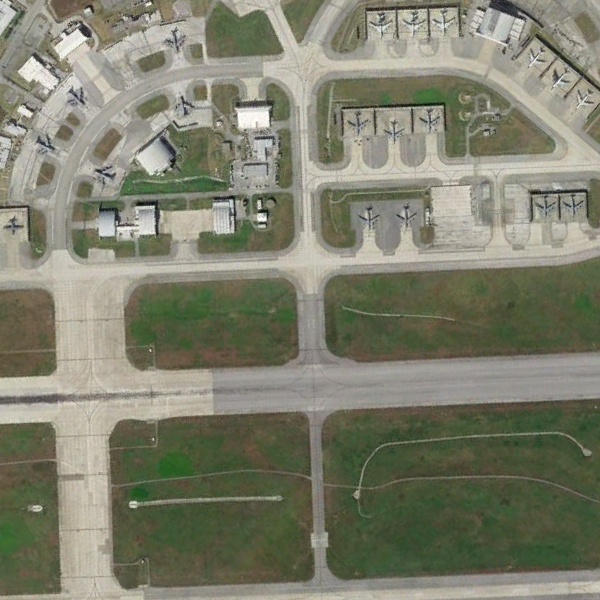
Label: Airport